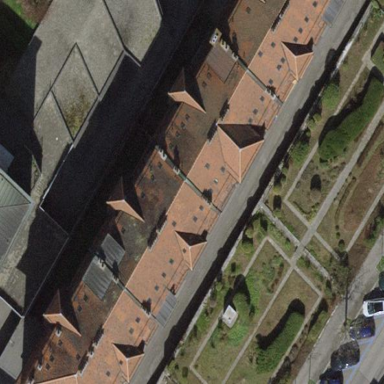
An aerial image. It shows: Apartment building with supermarket.